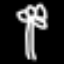
Label: palm tree